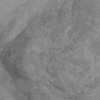
Label: not_dusty